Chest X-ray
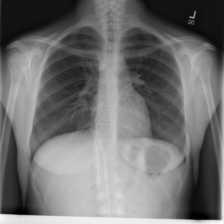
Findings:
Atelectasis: negative
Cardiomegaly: negative
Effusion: negative
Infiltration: negative
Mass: negative
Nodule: negative
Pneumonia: negative
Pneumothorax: negative
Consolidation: negative
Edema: negative
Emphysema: negative
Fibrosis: negative
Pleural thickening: negative
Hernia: negative